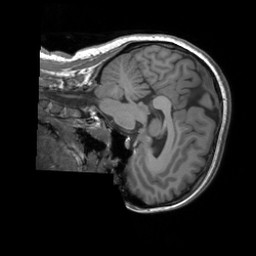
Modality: T1w
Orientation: sagittal
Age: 24
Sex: female
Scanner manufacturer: siemens
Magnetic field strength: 3 T
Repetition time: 1.9 s
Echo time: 0.00252 s